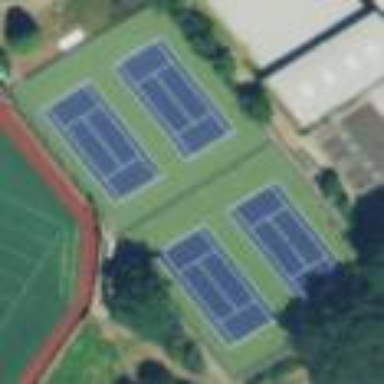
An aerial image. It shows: Sports centre featuring tennis court enclosed by fence.